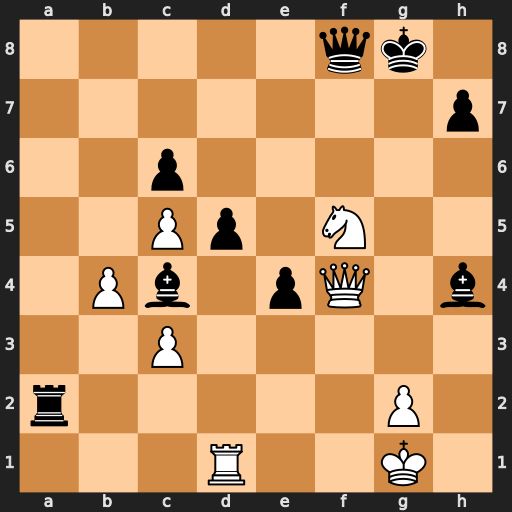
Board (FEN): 5qk1/7p/2p5/2Pp1N2/1Pb1pQ1b/2P5/r5P1/3R2K1
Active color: w
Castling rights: -
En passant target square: -
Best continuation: Qg4+ Kh8 Nxh4